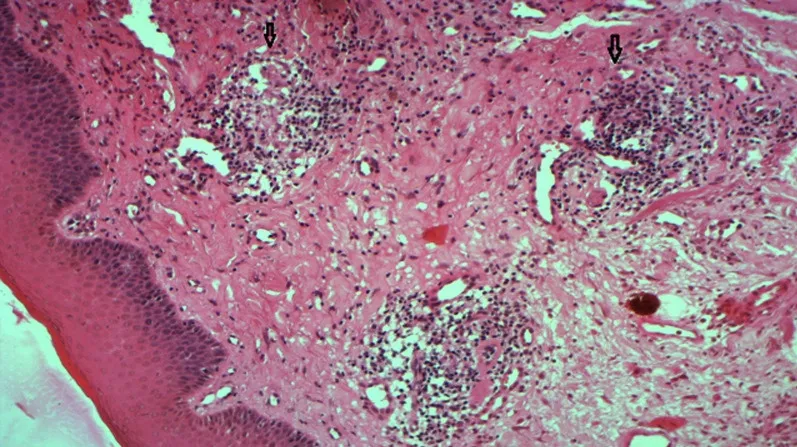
the biopsy of the swollen lip showing granulomatous cheilitis characterized by perivascular lymphocytic infiltration with granuloma formation (haematoxylin-eosin, original magnification x 100; granuloma near dilated vessel.
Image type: pathology (h&e)